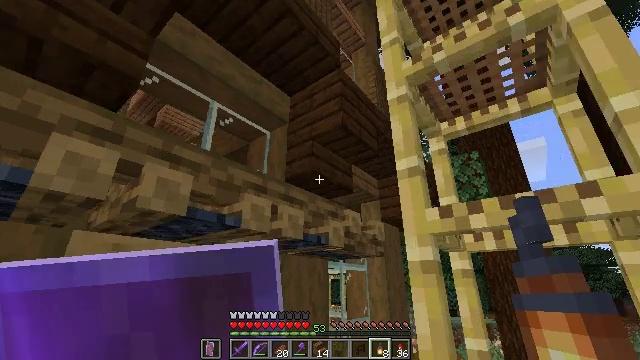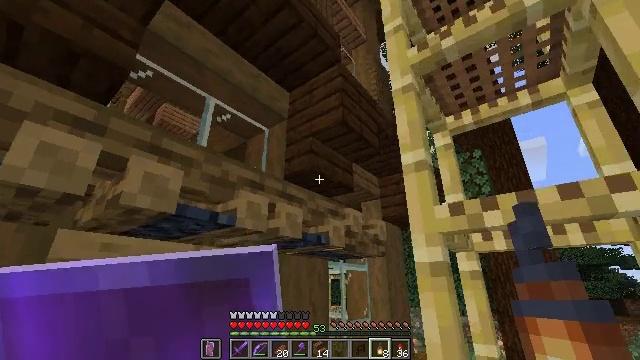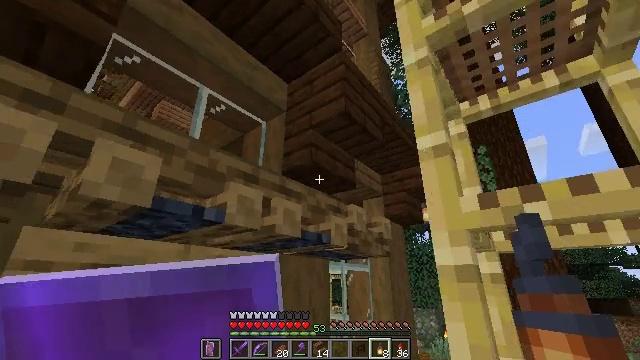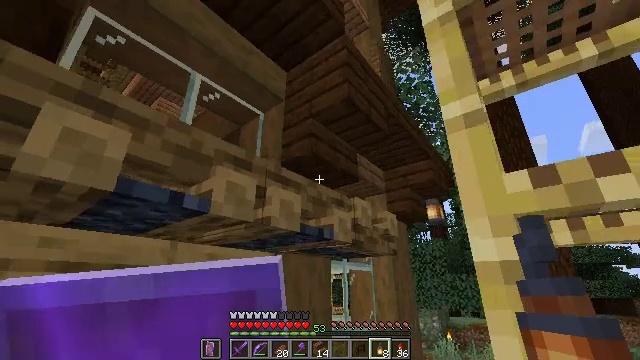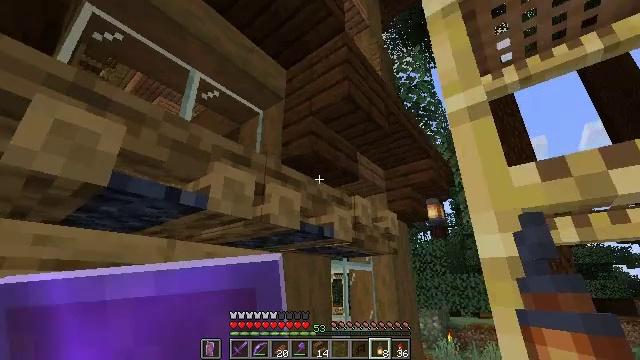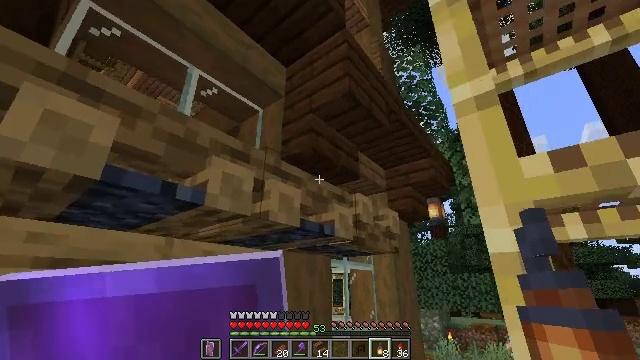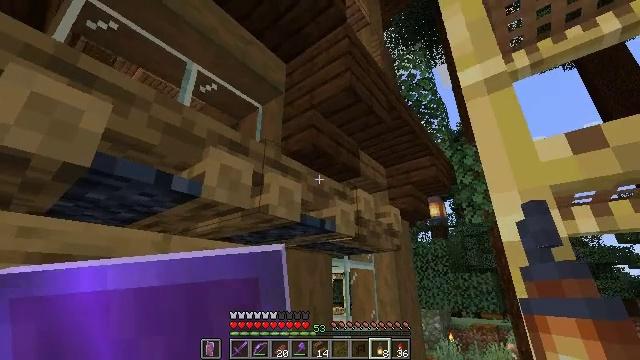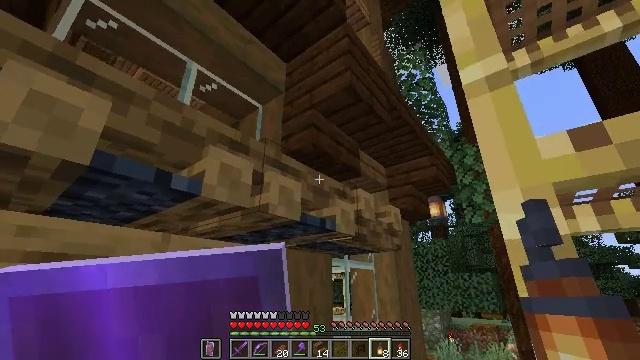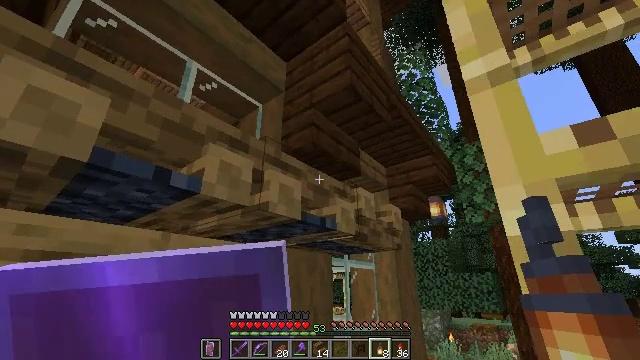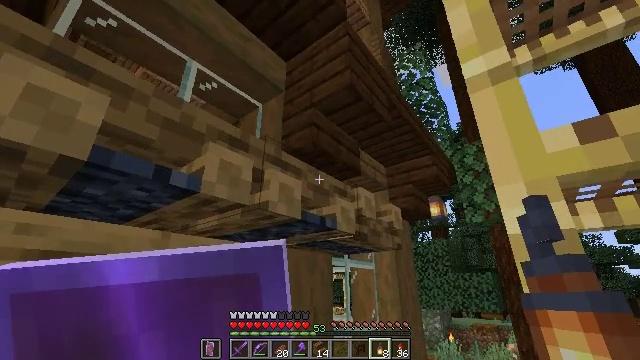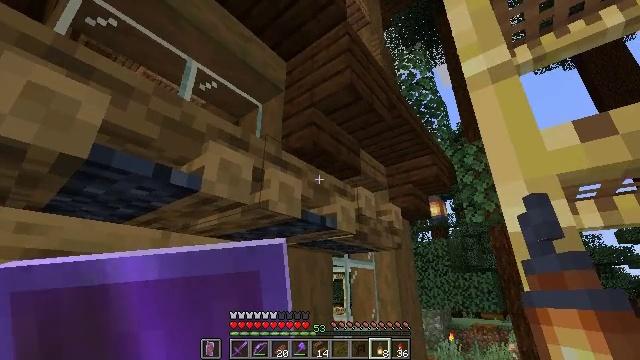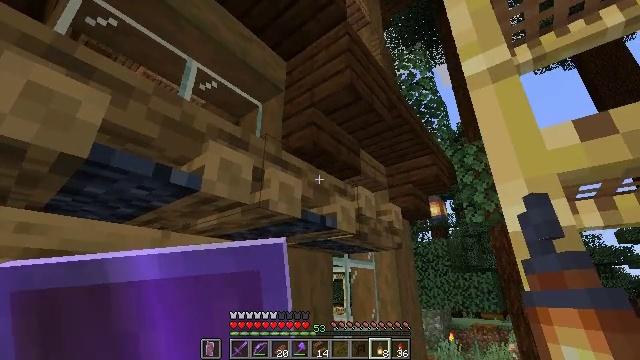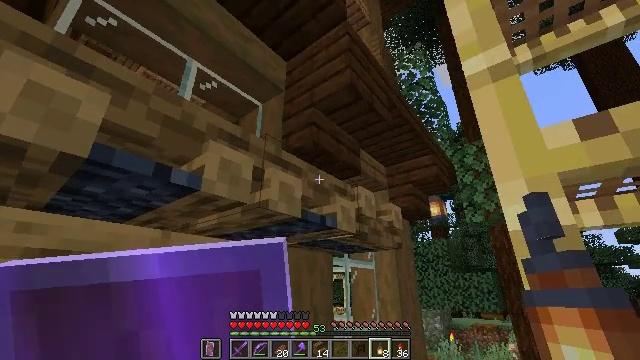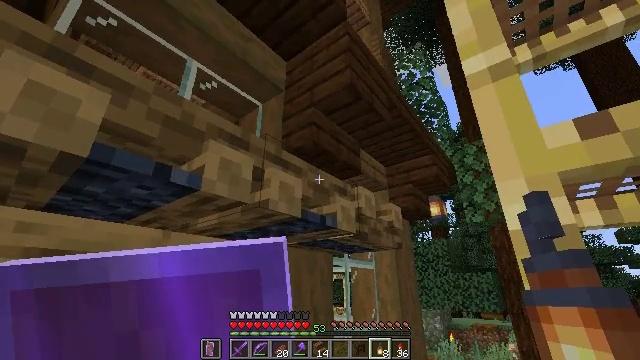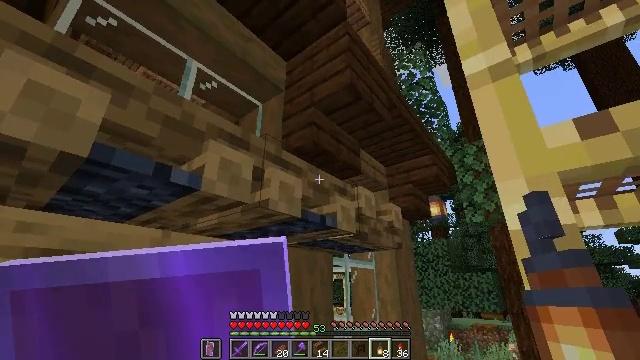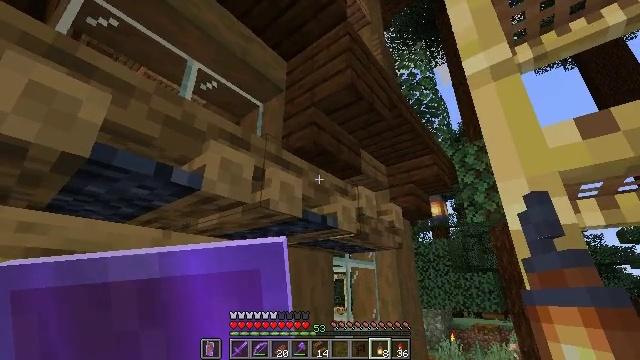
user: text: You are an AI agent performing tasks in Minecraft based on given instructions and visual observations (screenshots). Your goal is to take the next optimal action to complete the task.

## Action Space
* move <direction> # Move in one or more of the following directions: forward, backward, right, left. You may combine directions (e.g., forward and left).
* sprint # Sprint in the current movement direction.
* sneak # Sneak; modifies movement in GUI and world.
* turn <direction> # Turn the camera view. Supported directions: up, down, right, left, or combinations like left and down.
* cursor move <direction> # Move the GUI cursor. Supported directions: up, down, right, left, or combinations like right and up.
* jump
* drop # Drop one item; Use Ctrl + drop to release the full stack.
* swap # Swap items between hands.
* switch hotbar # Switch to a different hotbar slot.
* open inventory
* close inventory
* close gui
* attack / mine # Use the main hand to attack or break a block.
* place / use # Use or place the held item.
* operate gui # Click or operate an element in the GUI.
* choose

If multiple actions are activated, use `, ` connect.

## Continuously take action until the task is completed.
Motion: motion action
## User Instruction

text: Gather up the campfire.
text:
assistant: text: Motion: move forward
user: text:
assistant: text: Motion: move forward
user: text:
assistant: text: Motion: no_op
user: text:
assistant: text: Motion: no_op
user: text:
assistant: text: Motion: no_op
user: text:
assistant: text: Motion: no_op
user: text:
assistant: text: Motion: no_op
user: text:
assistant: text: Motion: no_op
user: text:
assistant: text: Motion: no_op
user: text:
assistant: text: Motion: no_op
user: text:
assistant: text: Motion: no_op
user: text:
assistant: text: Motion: no_op
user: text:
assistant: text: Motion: no_op
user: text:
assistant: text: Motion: no_op
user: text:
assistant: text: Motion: no_op
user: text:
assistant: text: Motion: no_op
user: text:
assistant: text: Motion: turn left
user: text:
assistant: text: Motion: turn left
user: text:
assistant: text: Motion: turn left and down
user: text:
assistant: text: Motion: move forward, turn left and down
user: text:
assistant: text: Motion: move forward, turn left and down
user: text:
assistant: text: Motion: move forward, turn down
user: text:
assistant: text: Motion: move forward
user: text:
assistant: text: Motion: move forward, turn left and down
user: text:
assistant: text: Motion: move forward, turn left and down
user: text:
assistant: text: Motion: move forward
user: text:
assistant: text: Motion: move forward
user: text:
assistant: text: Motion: move forward
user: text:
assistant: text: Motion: move forward
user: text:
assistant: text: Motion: move forward